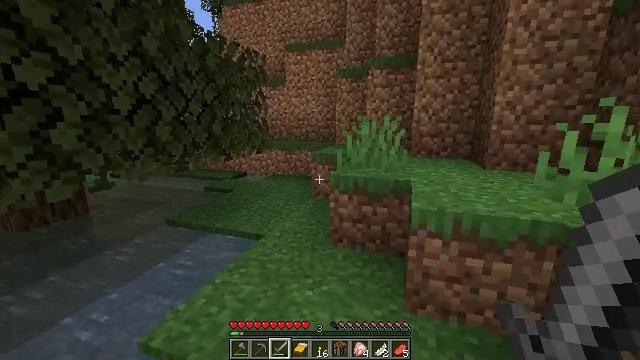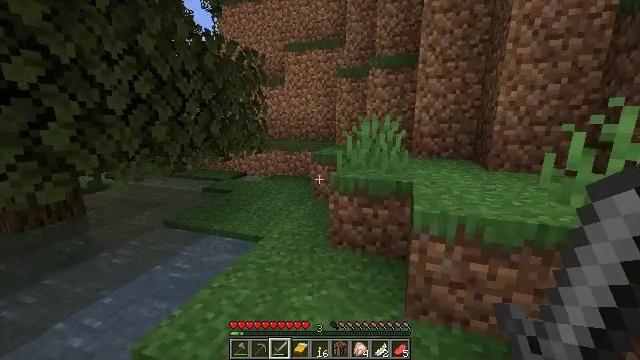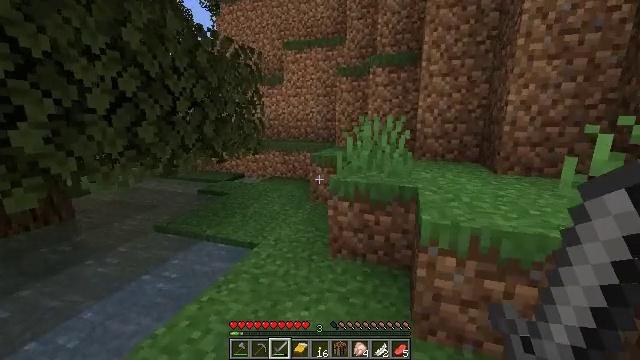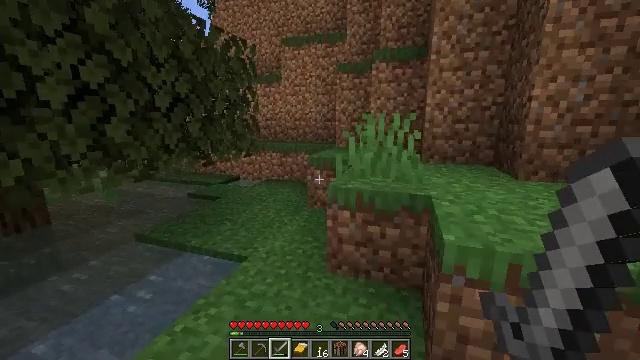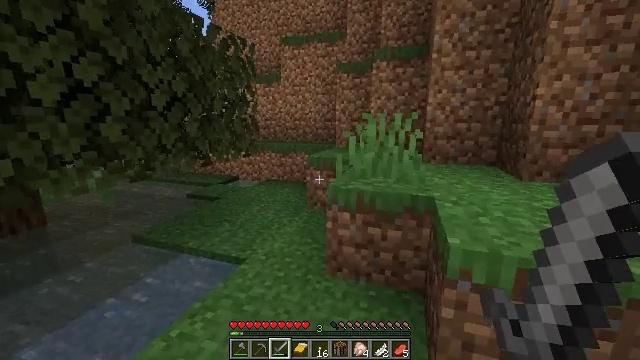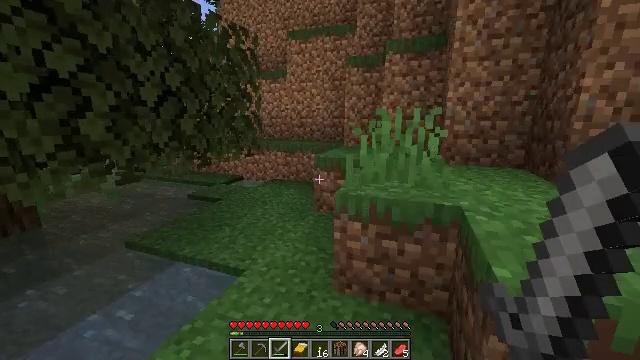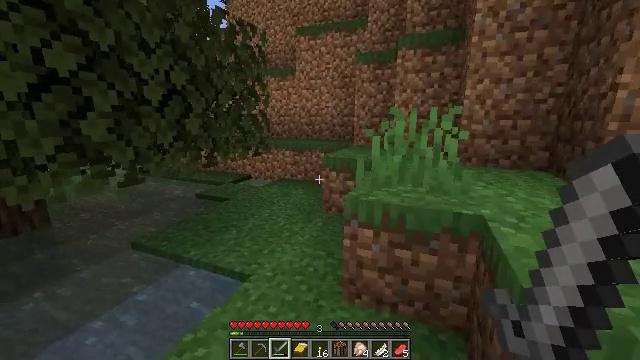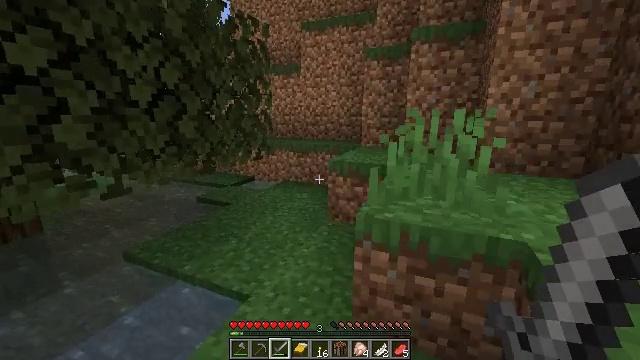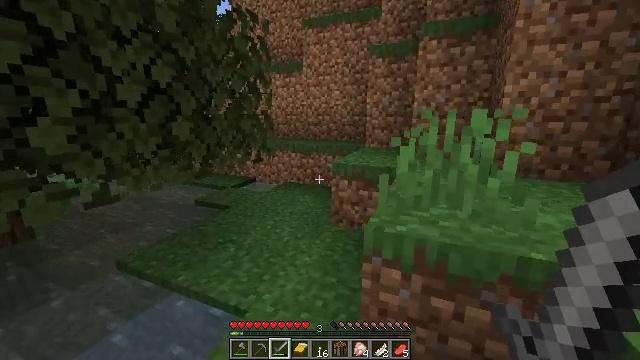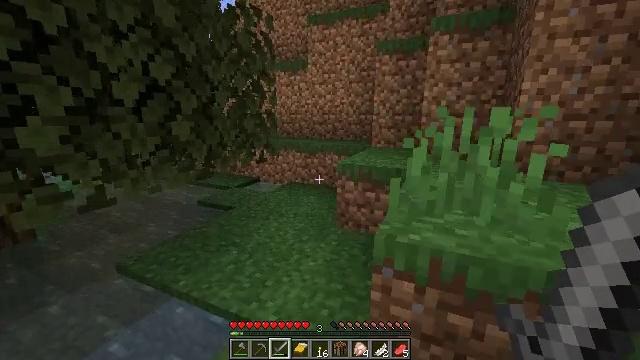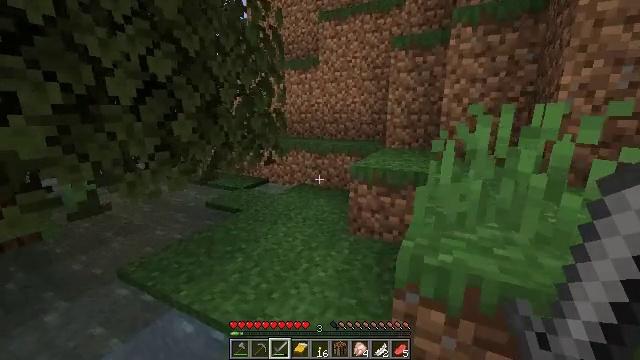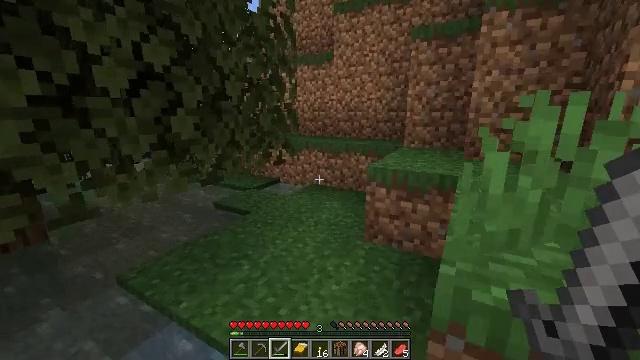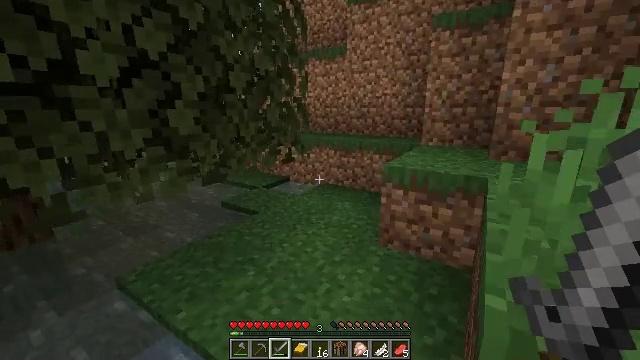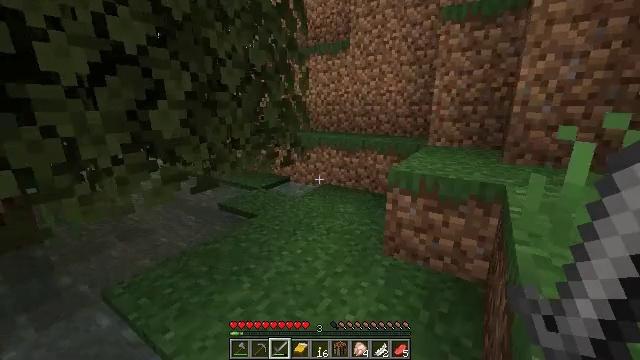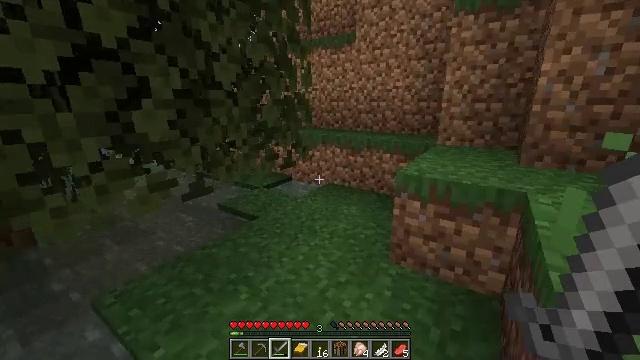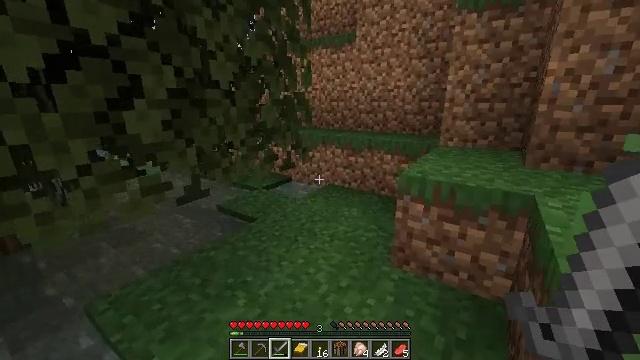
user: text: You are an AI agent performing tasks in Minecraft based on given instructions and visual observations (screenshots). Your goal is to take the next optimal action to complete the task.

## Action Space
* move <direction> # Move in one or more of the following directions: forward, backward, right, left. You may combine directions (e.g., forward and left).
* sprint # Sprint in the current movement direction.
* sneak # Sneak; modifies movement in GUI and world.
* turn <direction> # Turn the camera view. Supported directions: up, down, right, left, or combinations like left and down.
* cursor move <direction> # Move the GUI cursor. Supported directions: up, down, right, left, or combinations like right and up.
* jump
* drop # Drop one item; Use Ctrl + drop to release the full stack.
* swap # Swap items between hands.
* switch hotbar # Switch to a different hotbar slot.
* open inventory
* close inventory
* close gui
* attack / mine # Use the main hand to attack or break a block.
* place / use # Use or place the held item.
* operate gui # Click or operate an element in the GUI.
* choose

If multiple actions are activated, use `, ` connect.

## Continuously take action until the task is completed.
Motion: motion action
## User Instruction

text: Kill mobs.
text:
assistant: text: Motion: move forward
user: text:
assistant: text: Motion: move forward
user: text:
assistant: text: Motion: move forward
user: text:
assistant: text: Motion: move forward
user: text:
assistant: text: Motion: move forward, turn left
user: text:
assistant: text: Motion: move forward, turn left
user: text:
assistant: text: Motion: move forward, turn left
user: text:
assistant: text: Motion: move forward
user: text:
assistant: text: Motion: move forward, turn left
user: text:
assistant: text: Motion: move forward, turn left
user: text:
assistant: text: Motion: move forward, turn left
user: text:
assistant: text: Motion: move forward, turn left
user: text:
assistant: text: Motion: move forward
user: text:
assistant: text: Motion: move forward
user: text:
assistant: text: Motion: move forward
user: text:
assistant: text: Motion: move forward, attack / mine
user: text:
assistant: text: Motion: move forward, attack / mine
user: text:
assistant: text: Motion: move forward, attack / mine
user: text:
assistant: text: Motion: move forward, attack / mine
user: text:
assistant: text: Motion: move forward
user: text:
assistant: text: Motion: move forward, attack / mine
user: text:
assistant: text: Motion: move forward, attack / mine
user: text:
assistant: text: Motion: move forward, turn left, attack / mine
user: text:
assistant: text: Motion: move forward
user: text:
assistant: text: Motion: move forward and move right, attack / mine
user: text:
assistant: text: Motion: move forward and move right, turn left and down, attack / mine
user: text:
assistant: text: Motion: move forward and move right, turn left and down, attack / mine
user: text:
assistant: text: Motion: move forward and move right, attack / mine
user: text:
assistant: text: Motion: move forward, attack / mine
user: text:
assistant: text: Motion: move forward, attack / mine